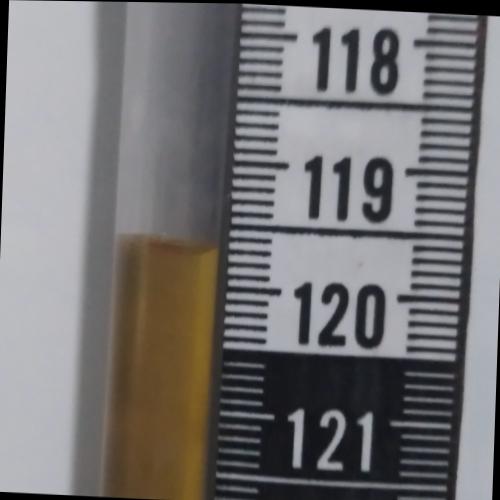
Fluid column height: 119.7 cm